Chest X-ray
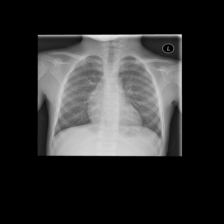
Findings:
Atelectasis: negative
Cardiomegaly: negative
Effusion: negative
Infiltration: negative
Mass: negative
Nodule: negative
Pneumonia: negative
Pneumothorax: negative
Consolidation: negative
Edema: negative
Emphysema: negative
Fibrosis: negative
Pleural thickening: negative
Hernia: negative